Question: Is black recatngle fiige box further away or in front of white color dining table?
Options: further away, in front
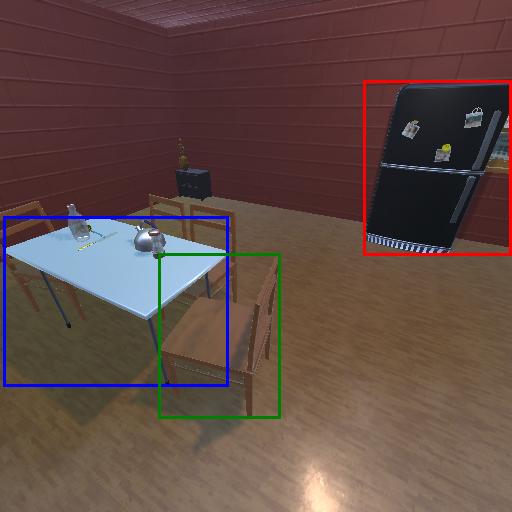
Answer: further away